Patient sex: F
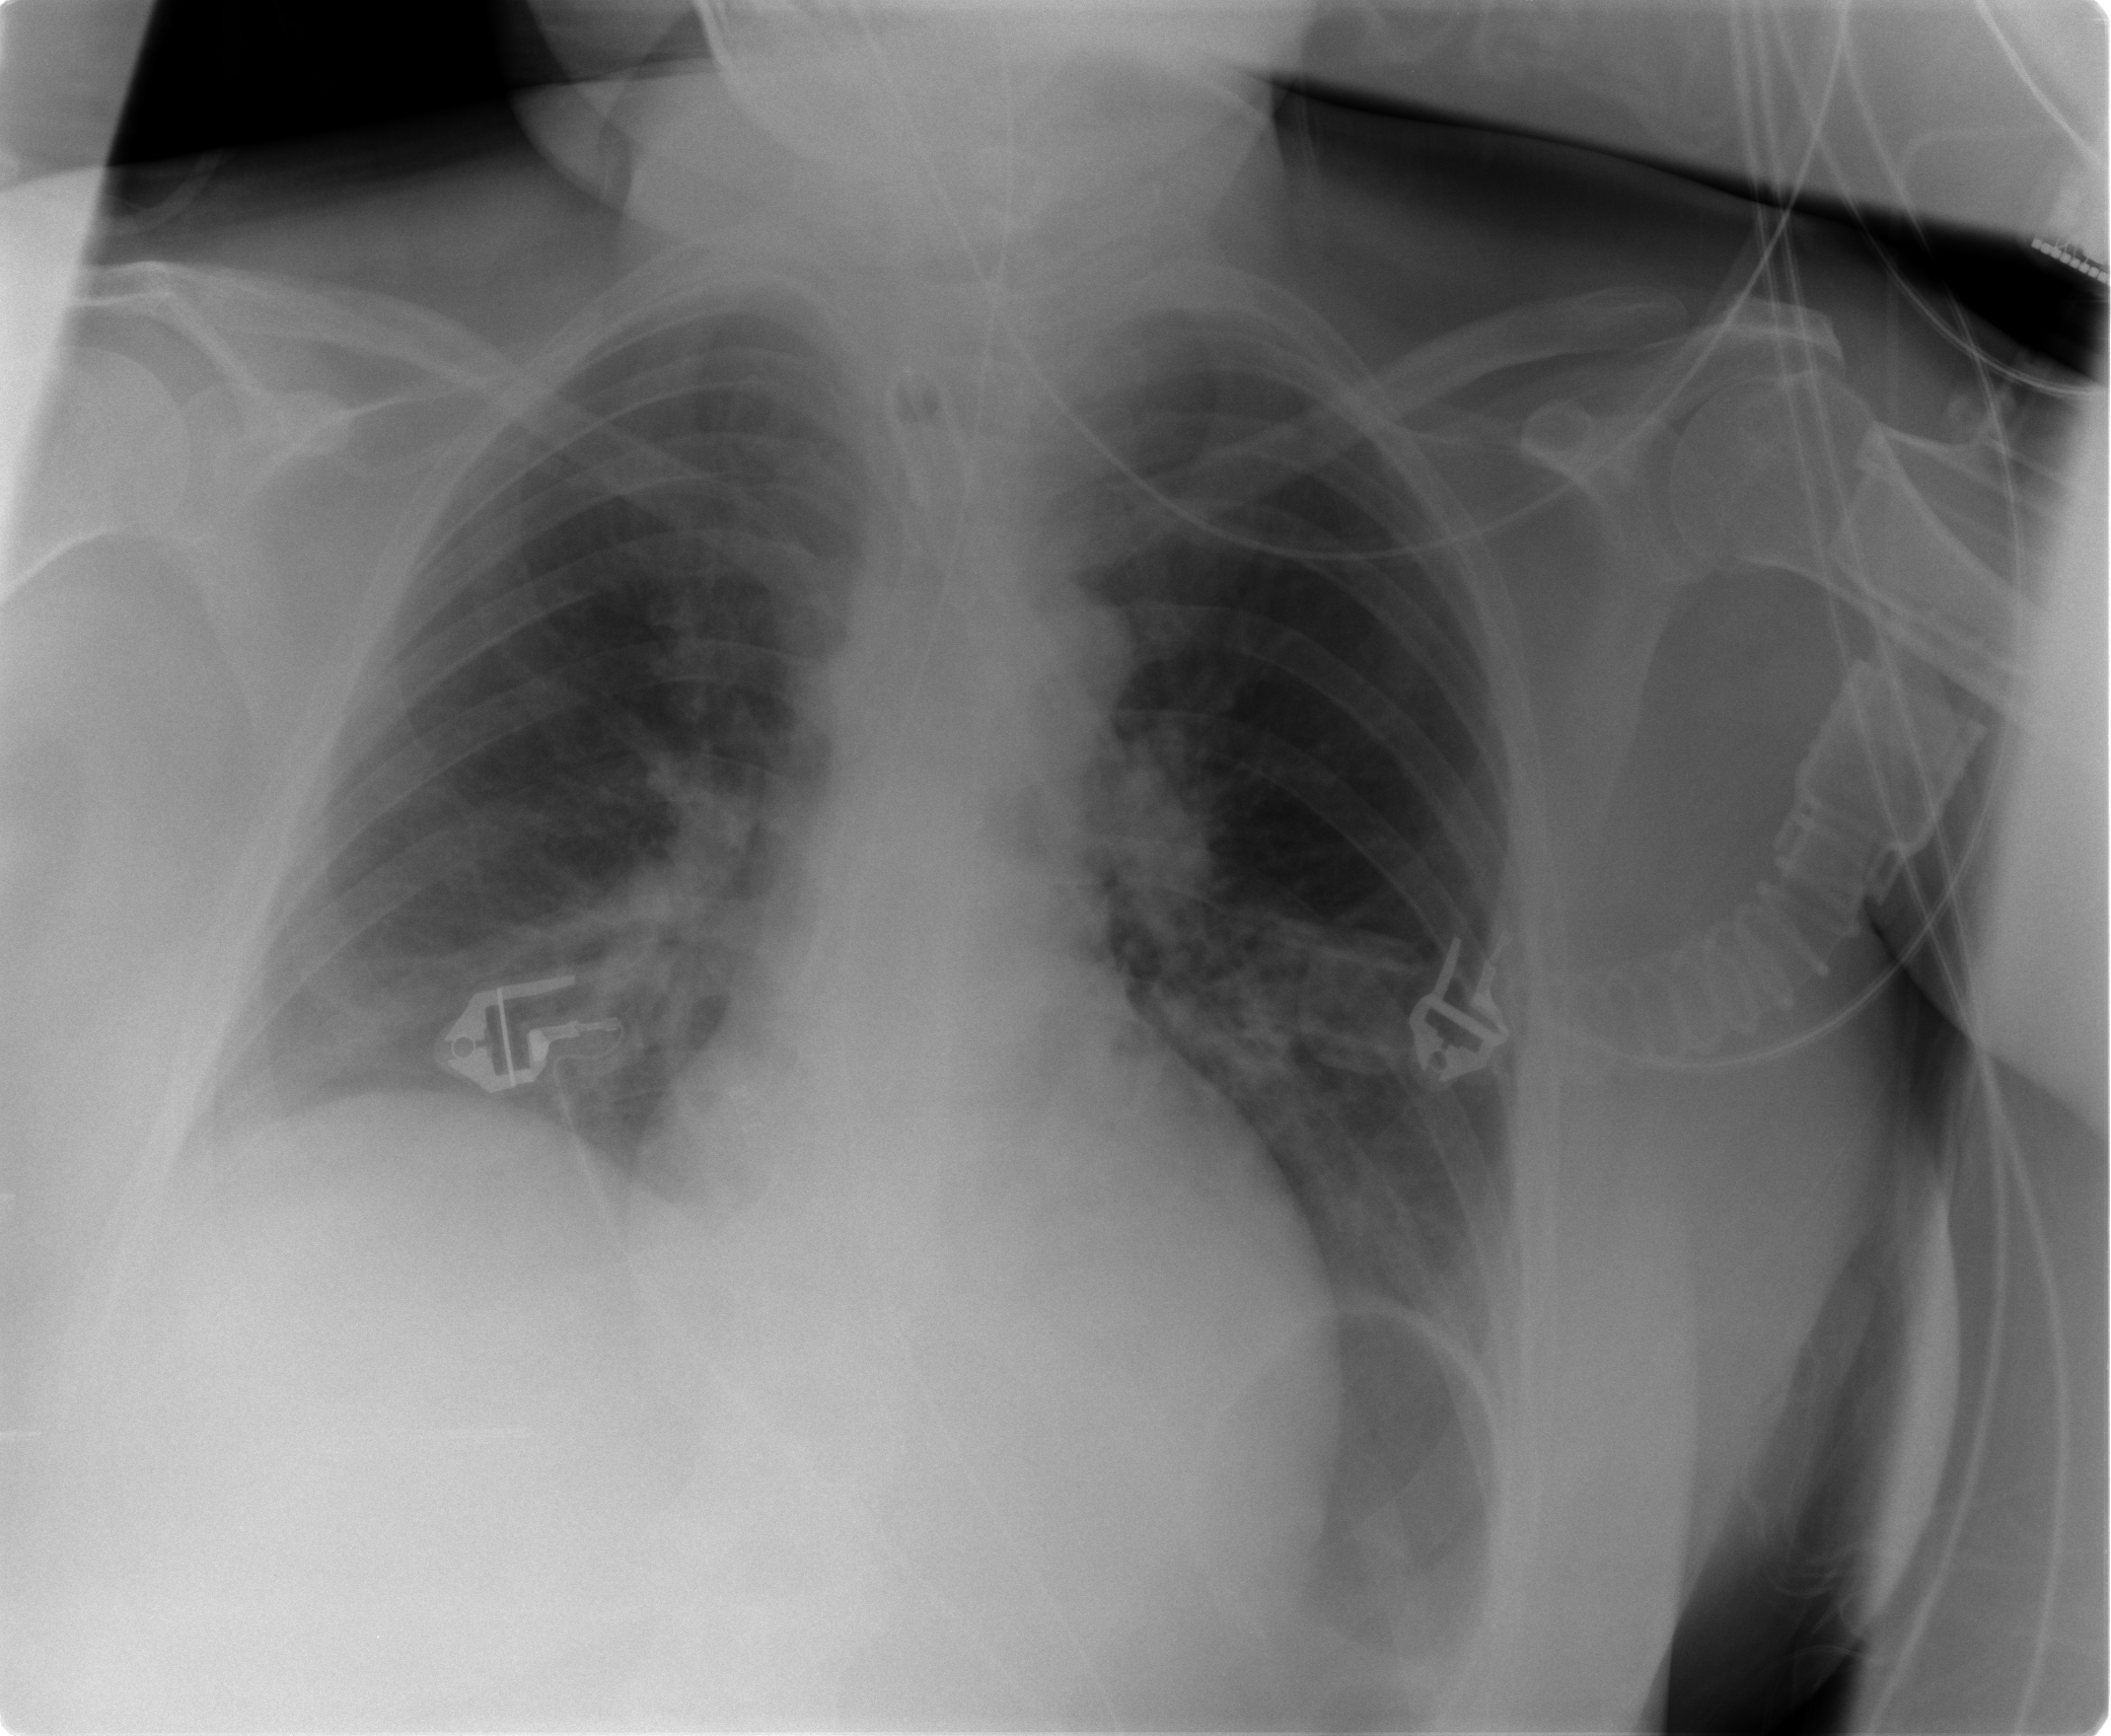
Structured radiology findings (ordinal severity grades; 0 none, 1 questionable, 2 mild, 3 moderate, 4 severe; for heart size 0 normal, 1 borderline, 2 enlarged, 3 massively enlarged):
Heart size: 0
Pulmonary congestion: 2
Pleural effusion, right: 2
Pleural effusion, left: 0
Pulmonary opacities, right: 0
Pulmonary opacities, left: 0
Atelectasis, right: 0
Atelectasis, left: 0